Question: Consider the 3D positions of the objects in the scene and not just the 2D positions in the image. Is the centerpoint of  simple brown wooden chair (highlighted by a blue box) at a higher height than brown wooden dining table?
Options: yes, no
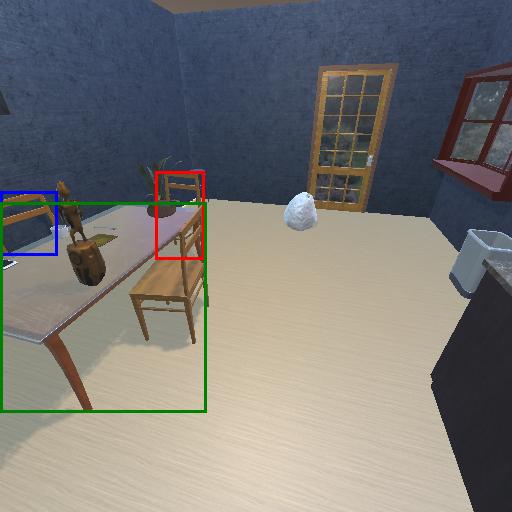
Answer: yes